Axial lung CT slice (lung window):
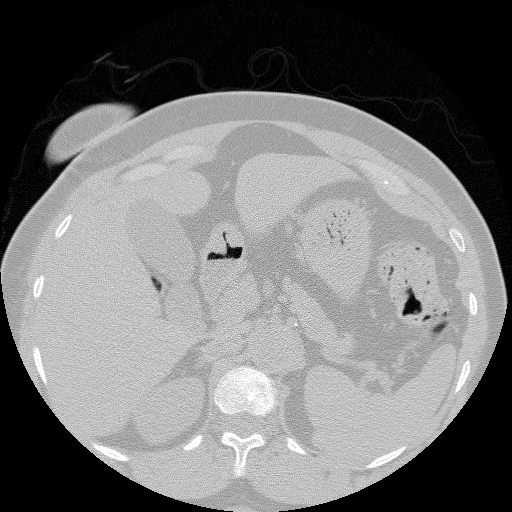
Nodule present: no